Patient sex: M
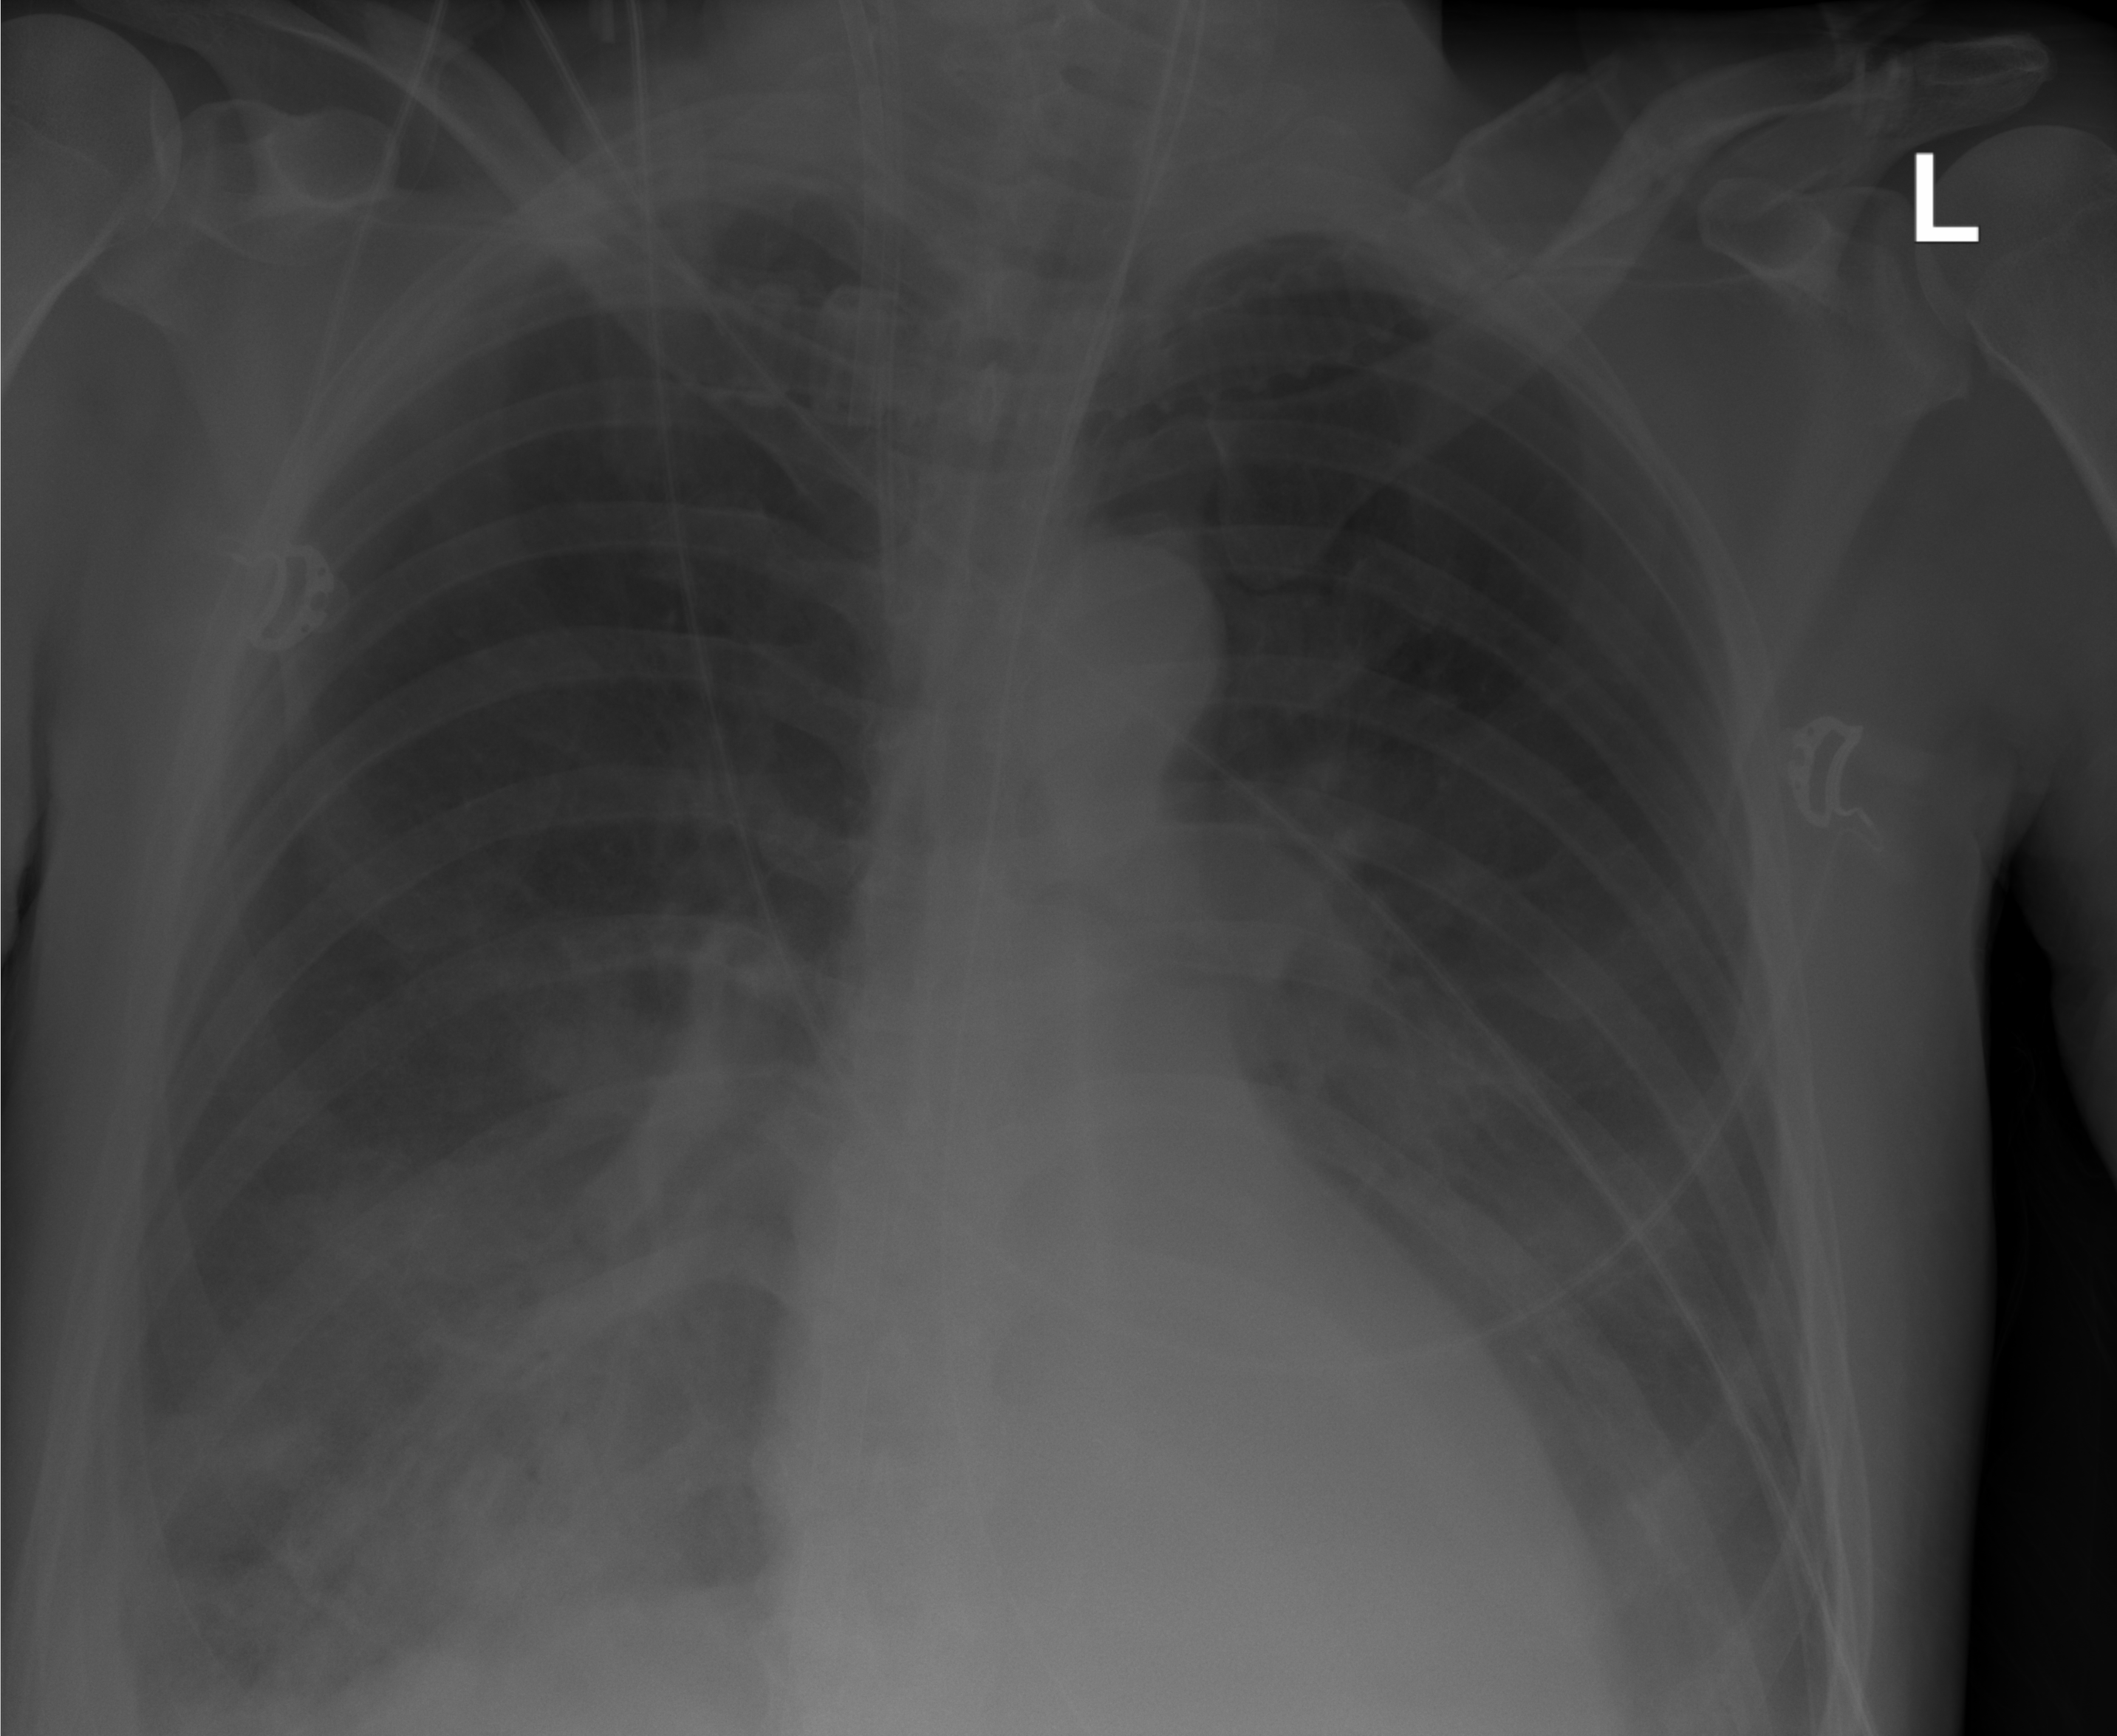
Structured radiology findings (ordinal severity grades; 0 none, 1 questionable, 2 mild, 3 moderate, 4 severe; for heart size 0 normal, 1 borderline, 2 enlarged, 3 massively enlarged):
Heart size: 1
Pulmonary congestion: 0
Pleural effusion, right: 2
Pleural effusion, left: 0
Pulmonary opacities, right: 2
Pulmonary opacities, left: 0
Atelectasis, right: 0
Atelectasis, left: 0